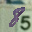
Label: 8